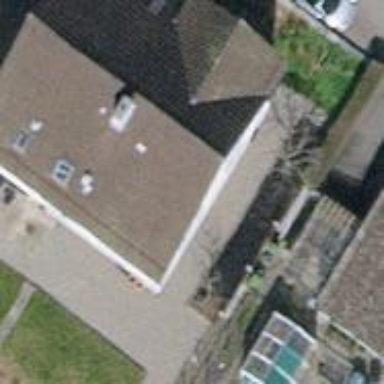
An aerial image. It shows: Gabled roof on building that houses apartments.